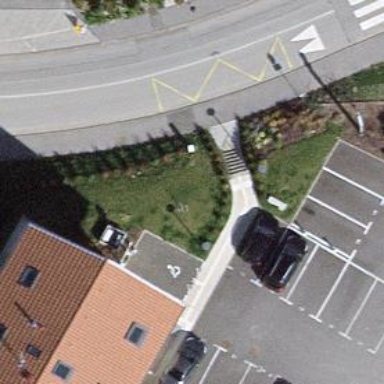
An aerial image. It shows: Road with steps.